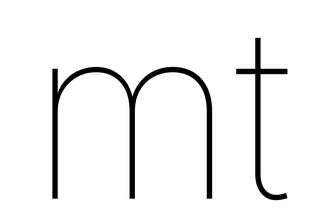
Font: Inter_Thin